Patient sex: F
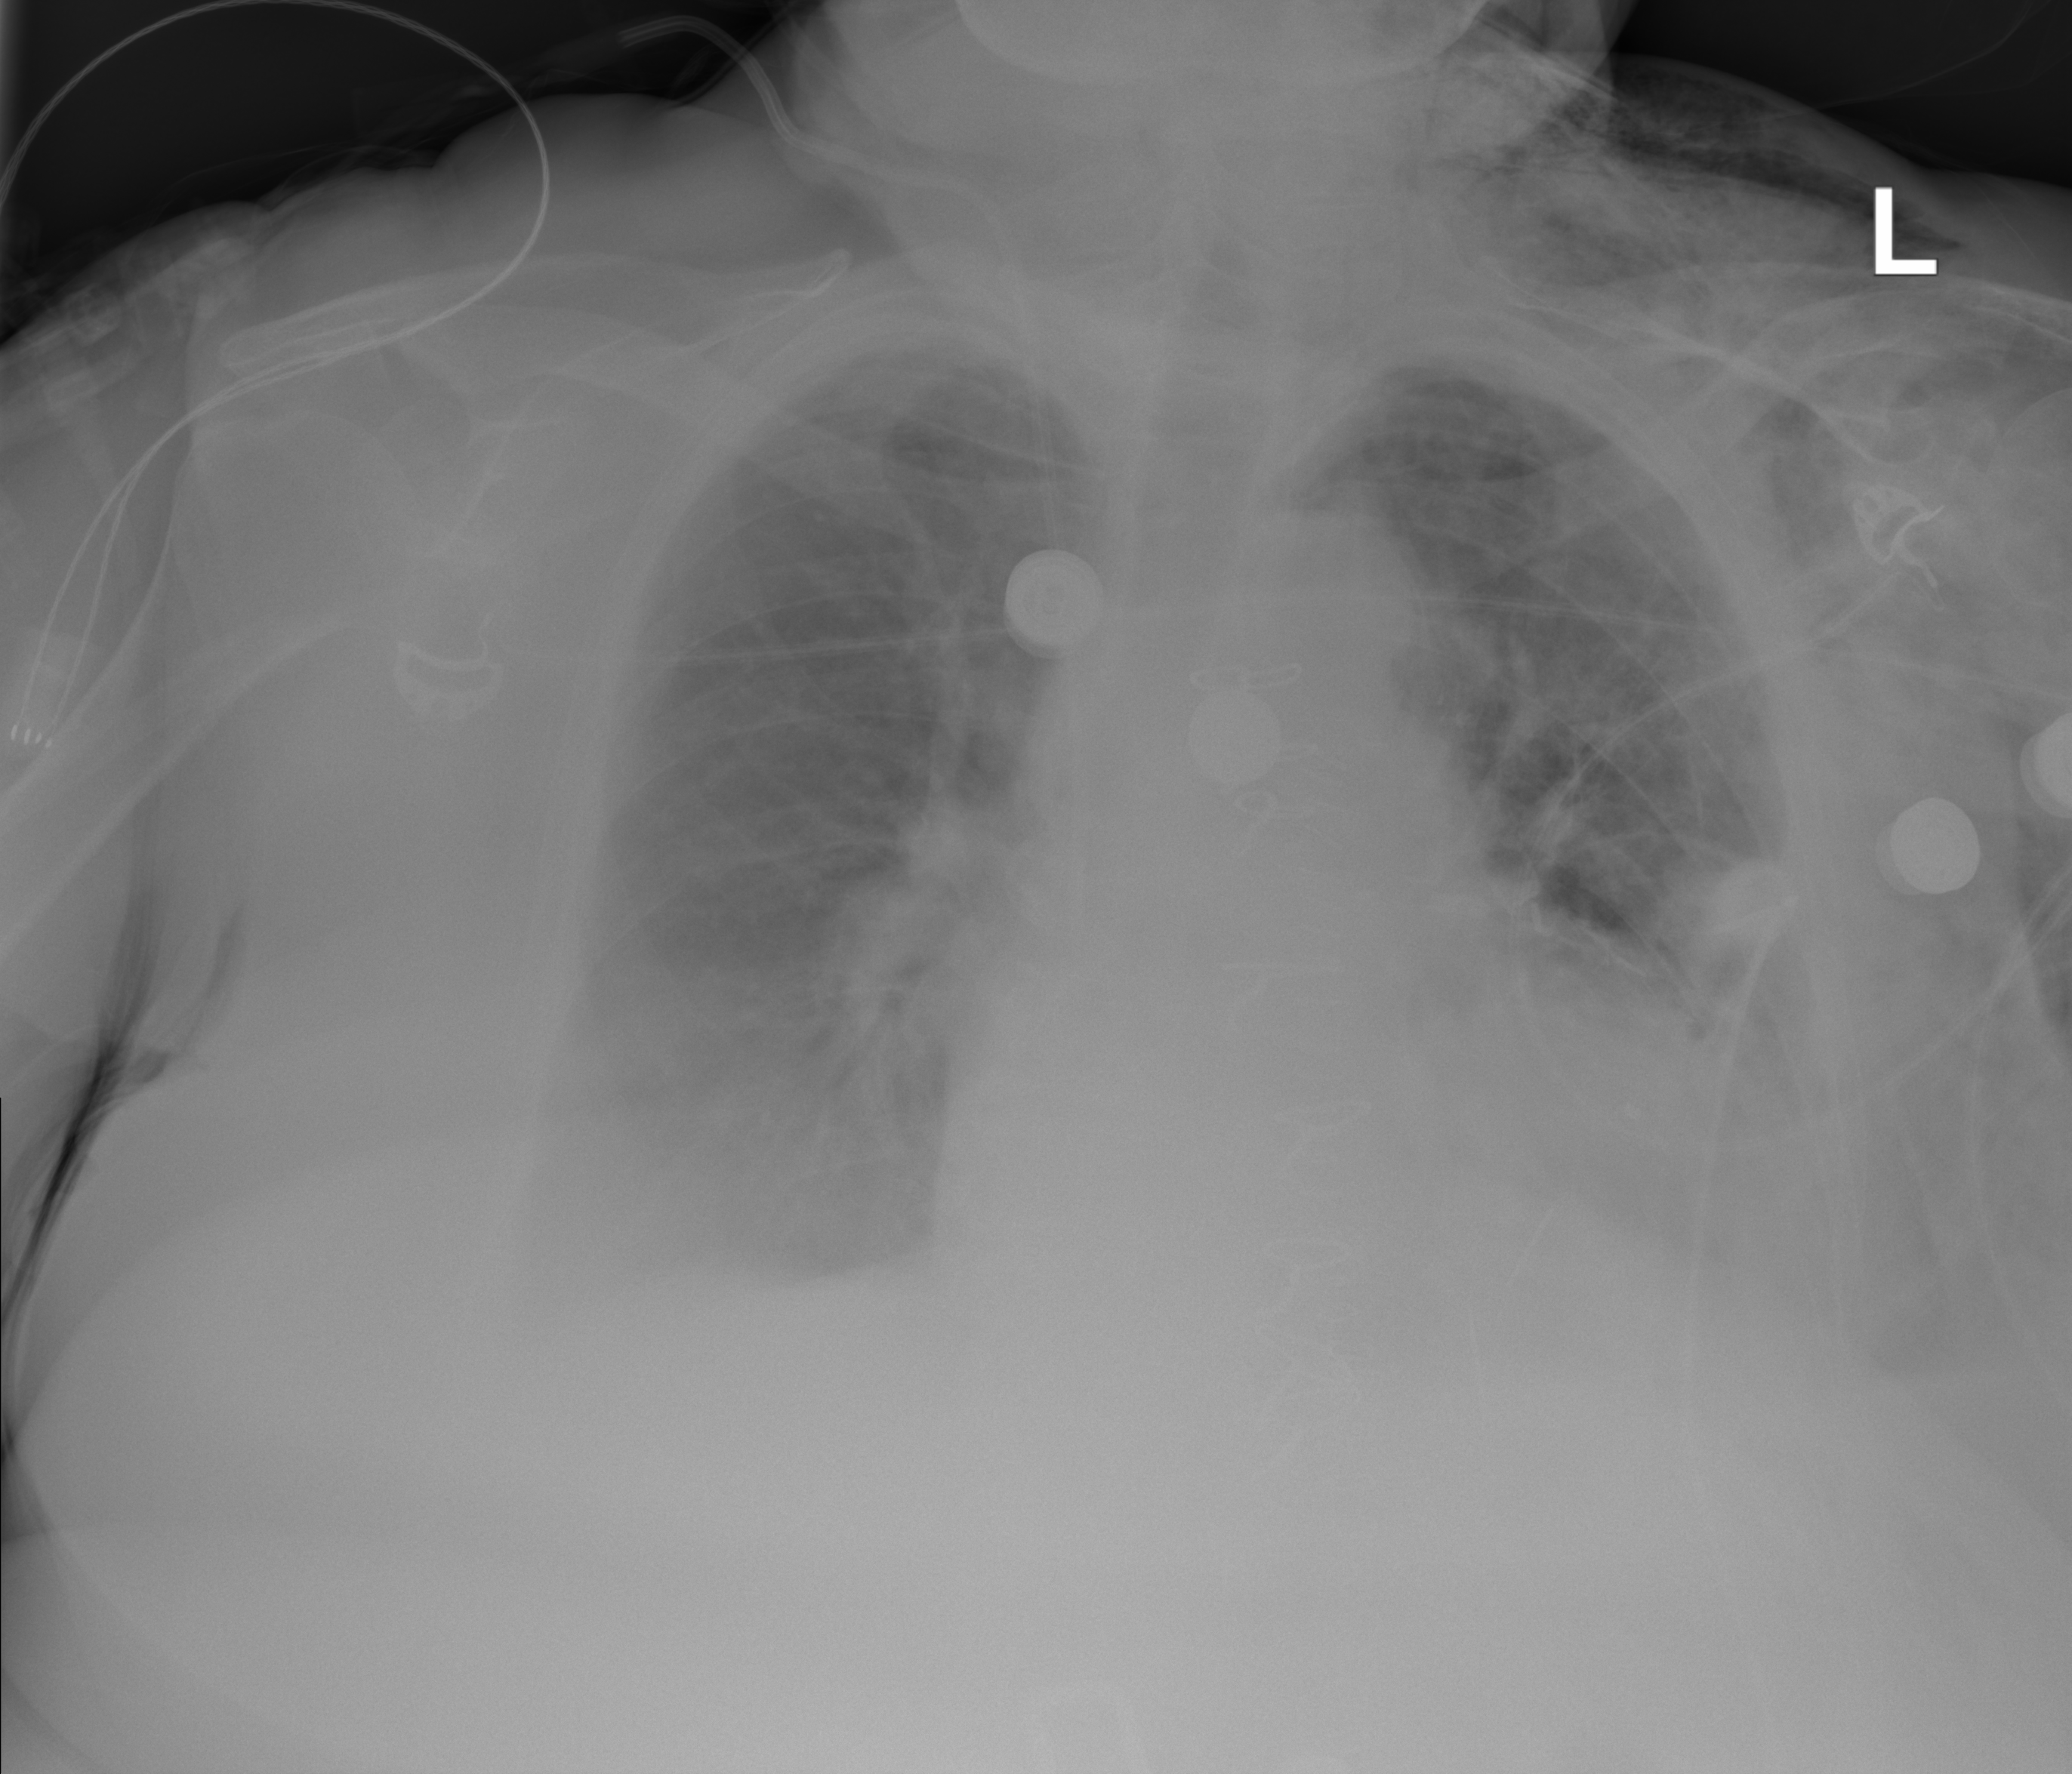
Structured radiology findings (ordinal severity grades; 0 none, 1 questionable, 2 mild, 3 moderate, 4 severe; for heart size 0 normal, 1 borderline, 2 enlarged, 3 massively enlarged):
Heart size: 2
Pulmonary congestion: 2
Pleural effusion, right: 2
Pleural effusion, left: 2
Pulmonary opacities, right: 1
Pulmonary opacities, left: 1
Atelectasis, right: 2
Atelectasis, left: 2